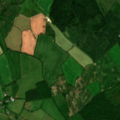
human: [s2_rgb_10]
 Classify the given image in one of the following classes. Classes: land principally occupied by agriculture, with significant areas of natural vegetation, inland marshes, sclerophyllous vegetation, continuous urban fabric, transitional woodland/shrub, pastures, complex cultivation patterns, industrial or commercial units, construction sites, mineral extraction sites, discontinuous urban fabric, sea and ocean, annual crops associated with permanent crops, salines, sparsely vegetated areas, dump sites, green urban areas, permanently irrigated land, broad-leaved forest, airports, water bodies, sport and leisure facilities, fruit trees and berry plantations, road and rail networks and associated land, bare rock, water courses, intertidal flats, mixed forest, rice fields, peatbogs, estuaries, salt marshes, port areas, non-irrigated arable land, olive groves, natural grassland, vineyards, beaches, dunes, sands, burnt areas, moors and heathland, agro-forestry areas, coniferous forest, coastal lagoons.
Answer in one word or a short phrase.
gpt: non-irrigated arable land, pastures, land principally occupied by agriculture, with significant areas of natural vegetation, coniferous forest